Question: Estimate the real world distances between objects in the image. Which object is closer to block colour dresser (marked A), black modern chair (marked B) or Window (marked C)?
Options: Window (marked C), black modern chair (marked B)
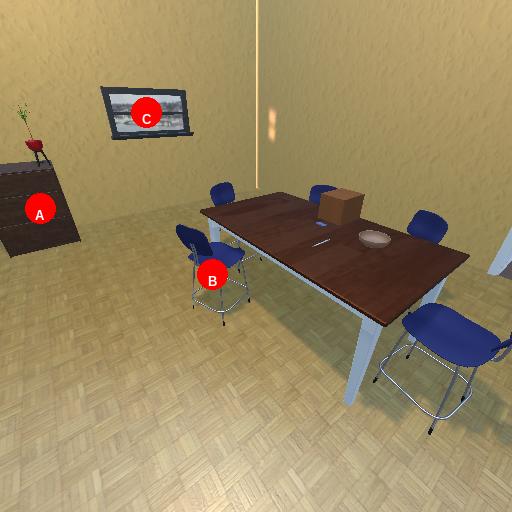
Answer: Window (marked C)